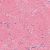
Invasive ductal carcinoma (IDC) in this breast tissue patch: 0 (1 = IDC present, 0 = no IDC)